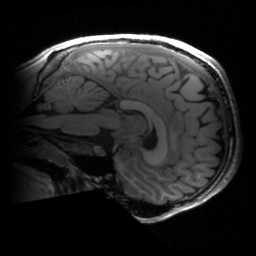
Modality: T1w
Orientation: sagittal
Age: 17
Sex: male
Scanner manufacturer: siemens
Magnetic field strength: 3 T
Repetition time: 2.53 s
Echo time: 0.00297 s